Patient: sex M, age 64
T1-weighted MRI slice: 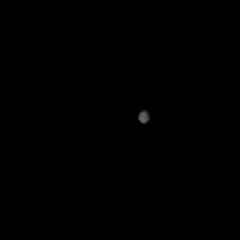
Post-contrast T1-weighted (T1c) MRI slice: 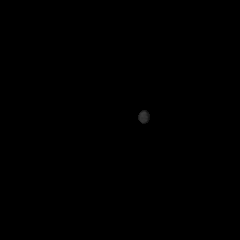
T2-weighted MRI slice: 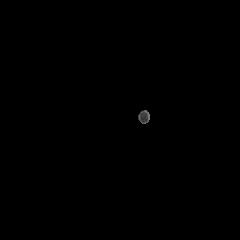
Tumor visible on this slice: no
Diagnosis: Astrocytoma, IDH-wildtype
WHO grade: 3